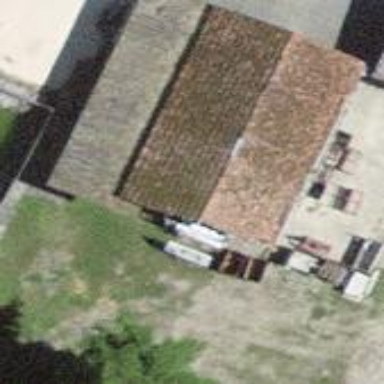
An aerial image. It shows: View of roof of building.